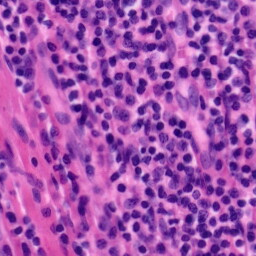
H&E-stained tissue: Tonsil